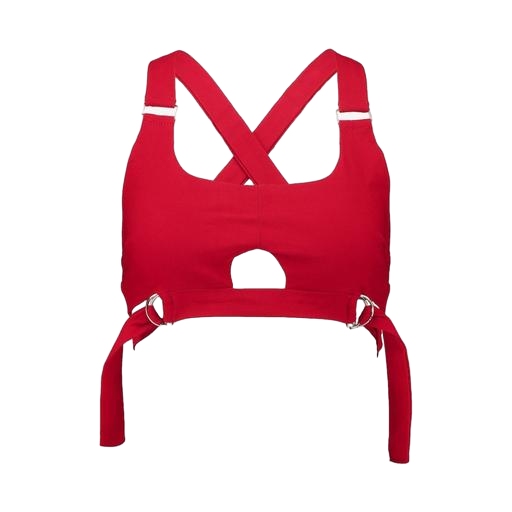
red premium bandage harness detail bralet, red strappy open-back crop top, red strappy-back crop top, white background